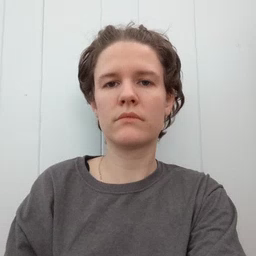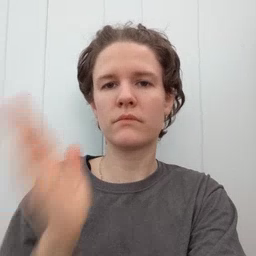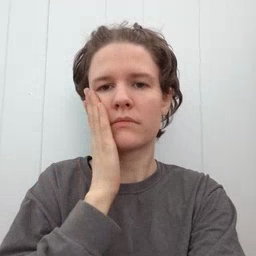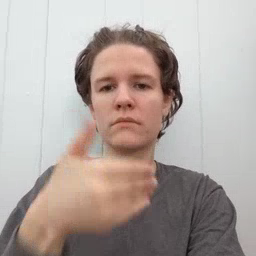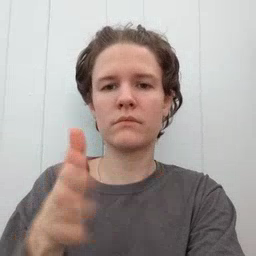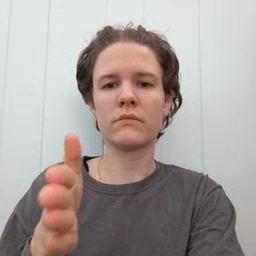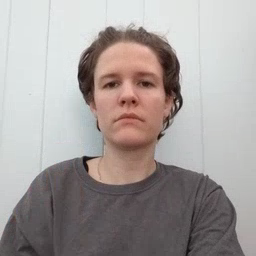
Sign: bedroom